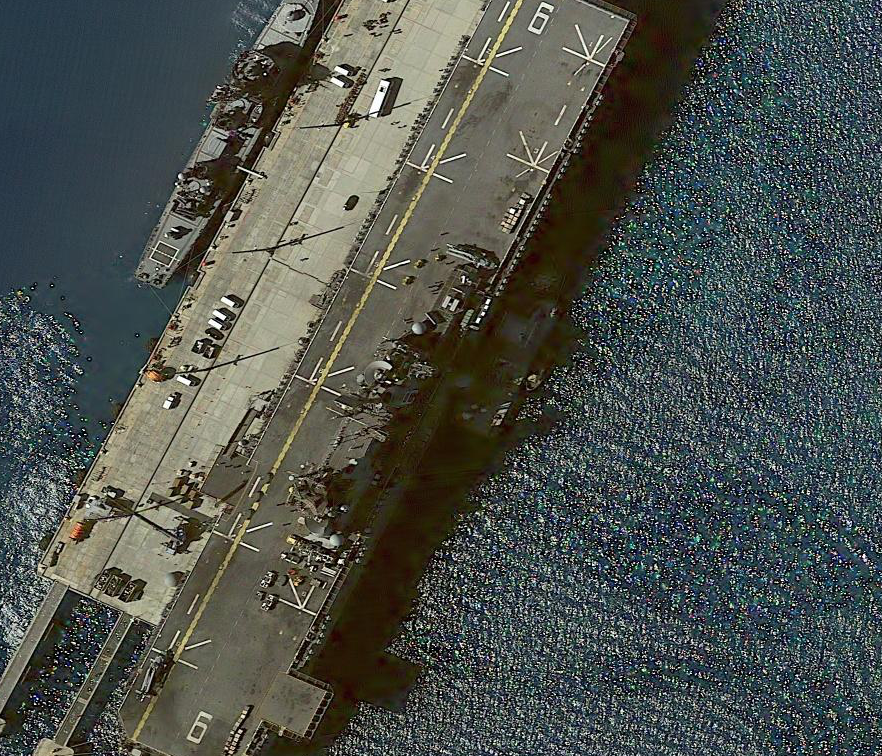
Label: assault